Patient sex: M
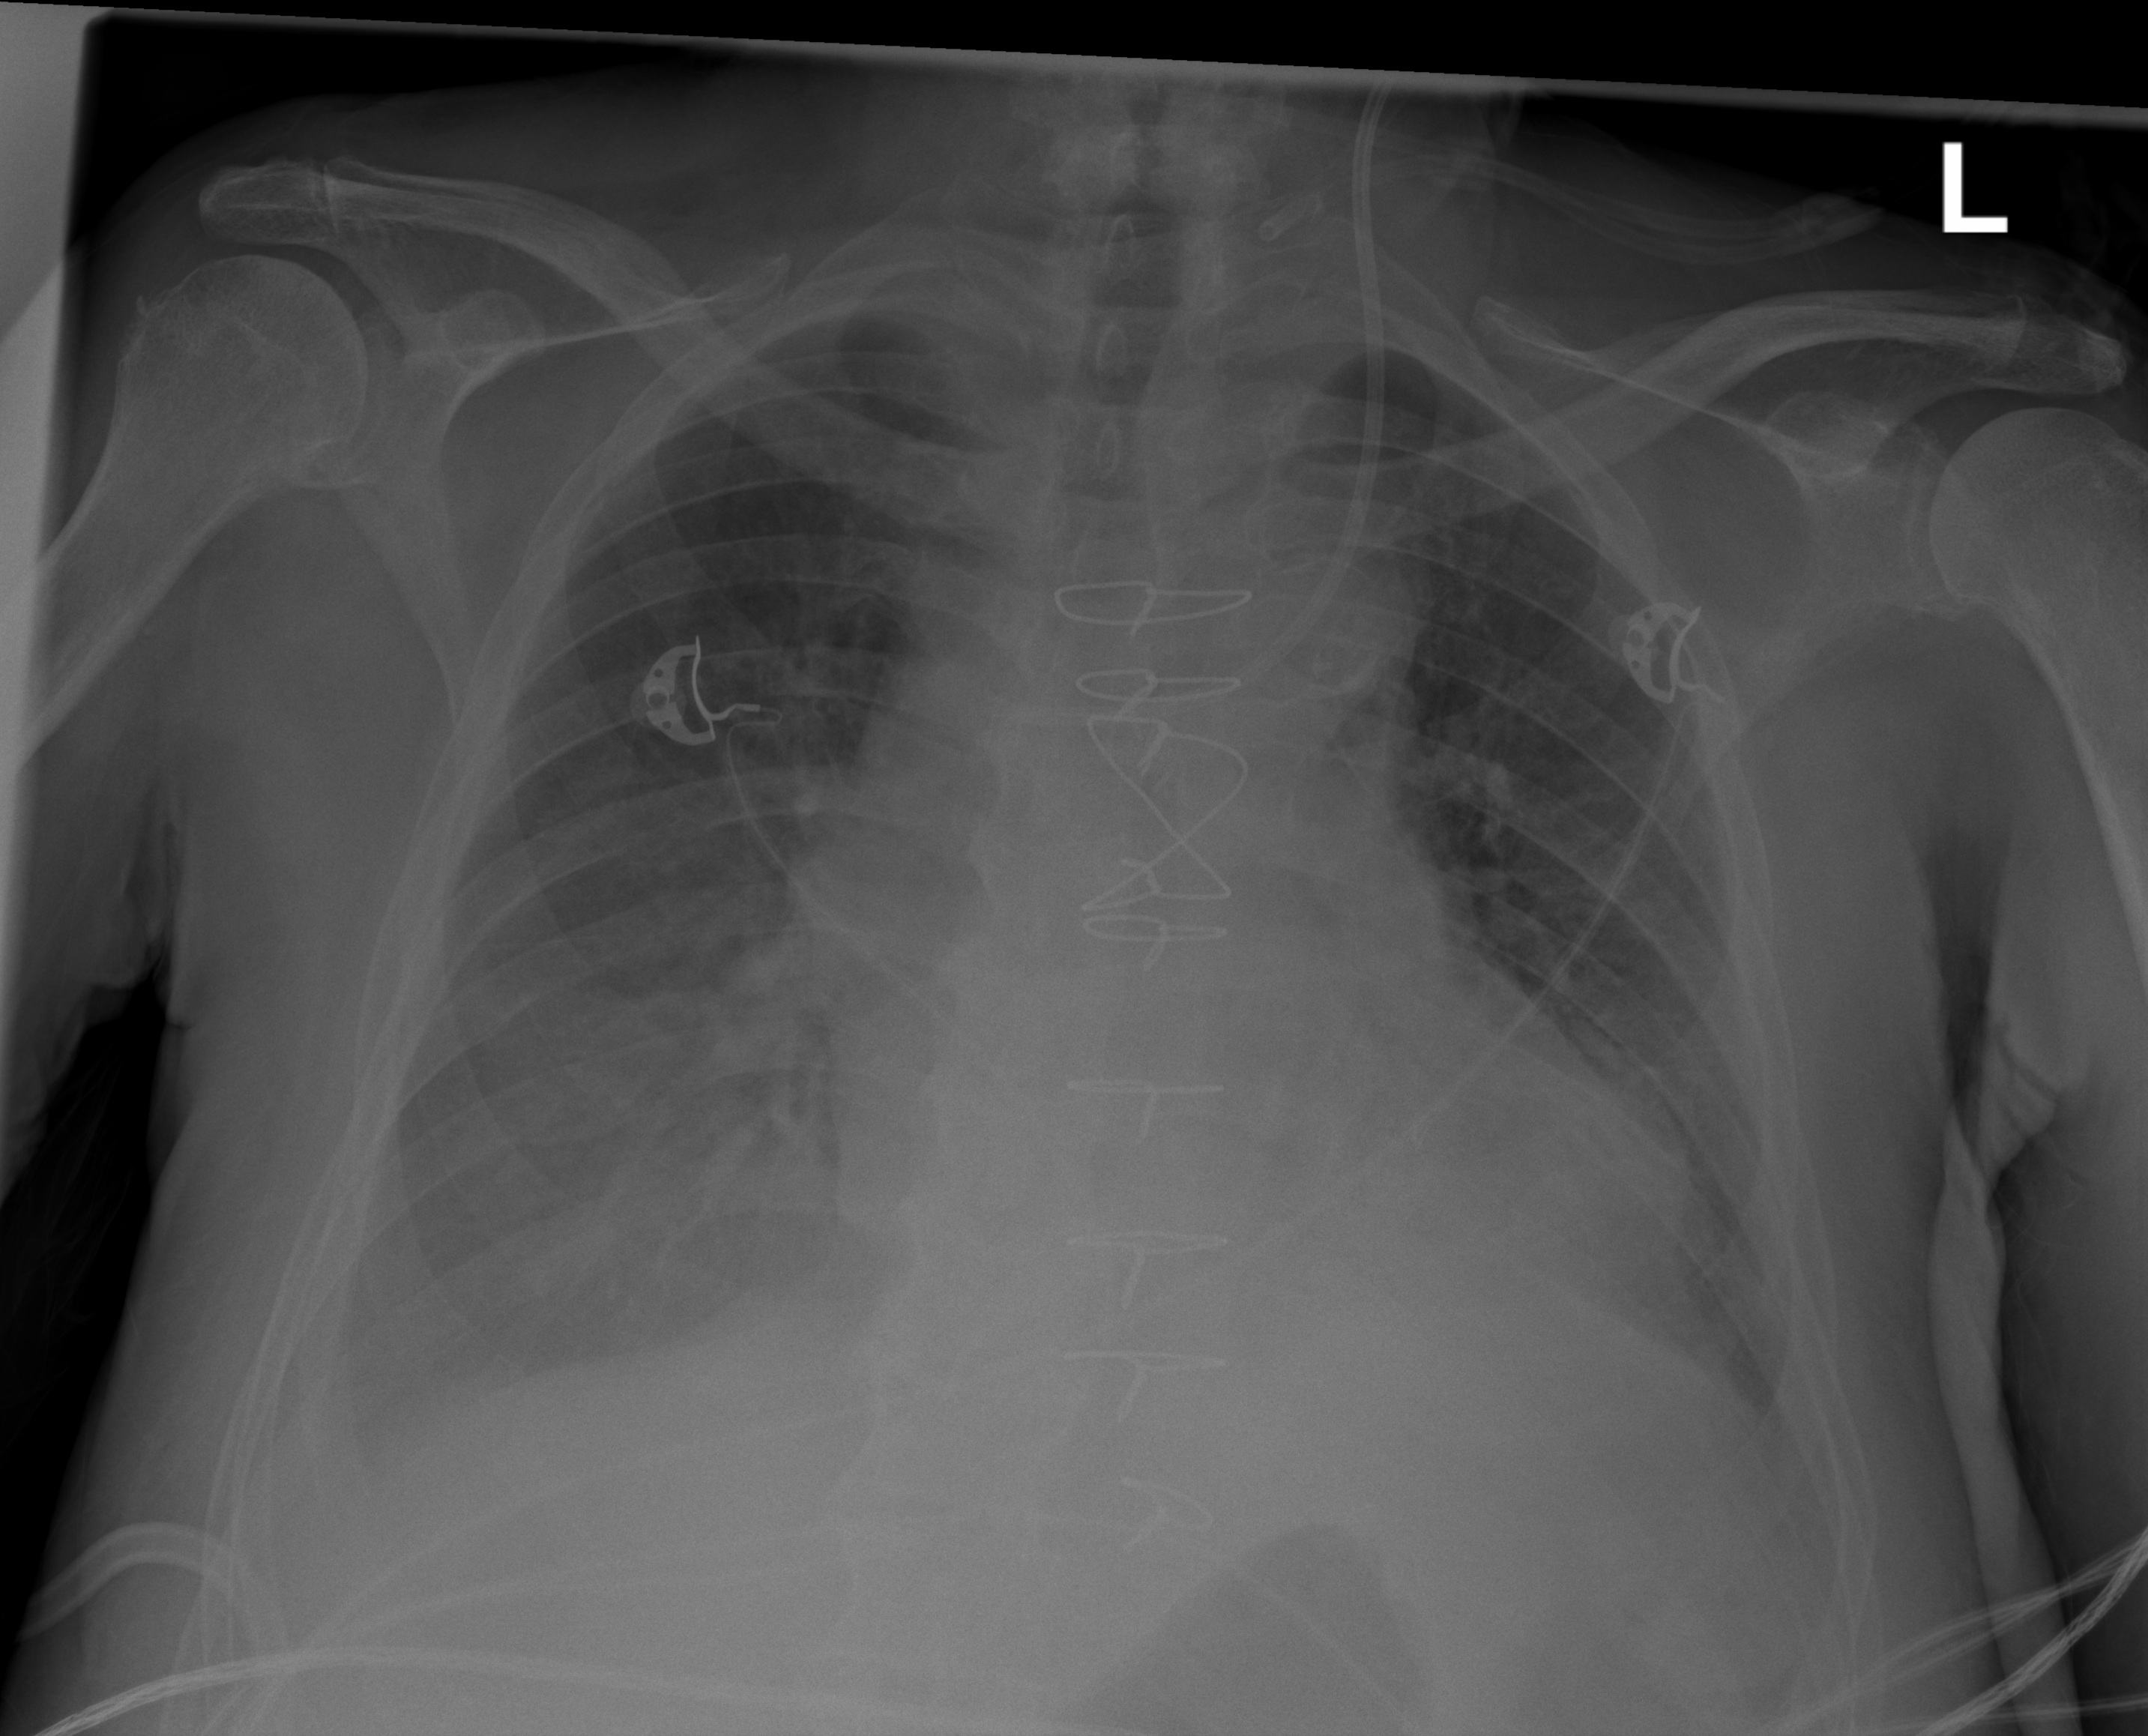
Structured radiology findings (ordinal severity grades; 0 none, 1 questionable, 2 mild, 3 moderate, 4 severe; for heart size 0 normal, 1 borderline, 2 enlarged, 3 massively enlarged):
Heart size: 2
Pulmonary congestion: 0
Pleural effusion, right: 2
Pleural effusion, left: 2
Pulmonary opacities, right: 1
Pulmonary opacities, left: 1
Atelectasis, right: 2
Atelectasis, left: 2